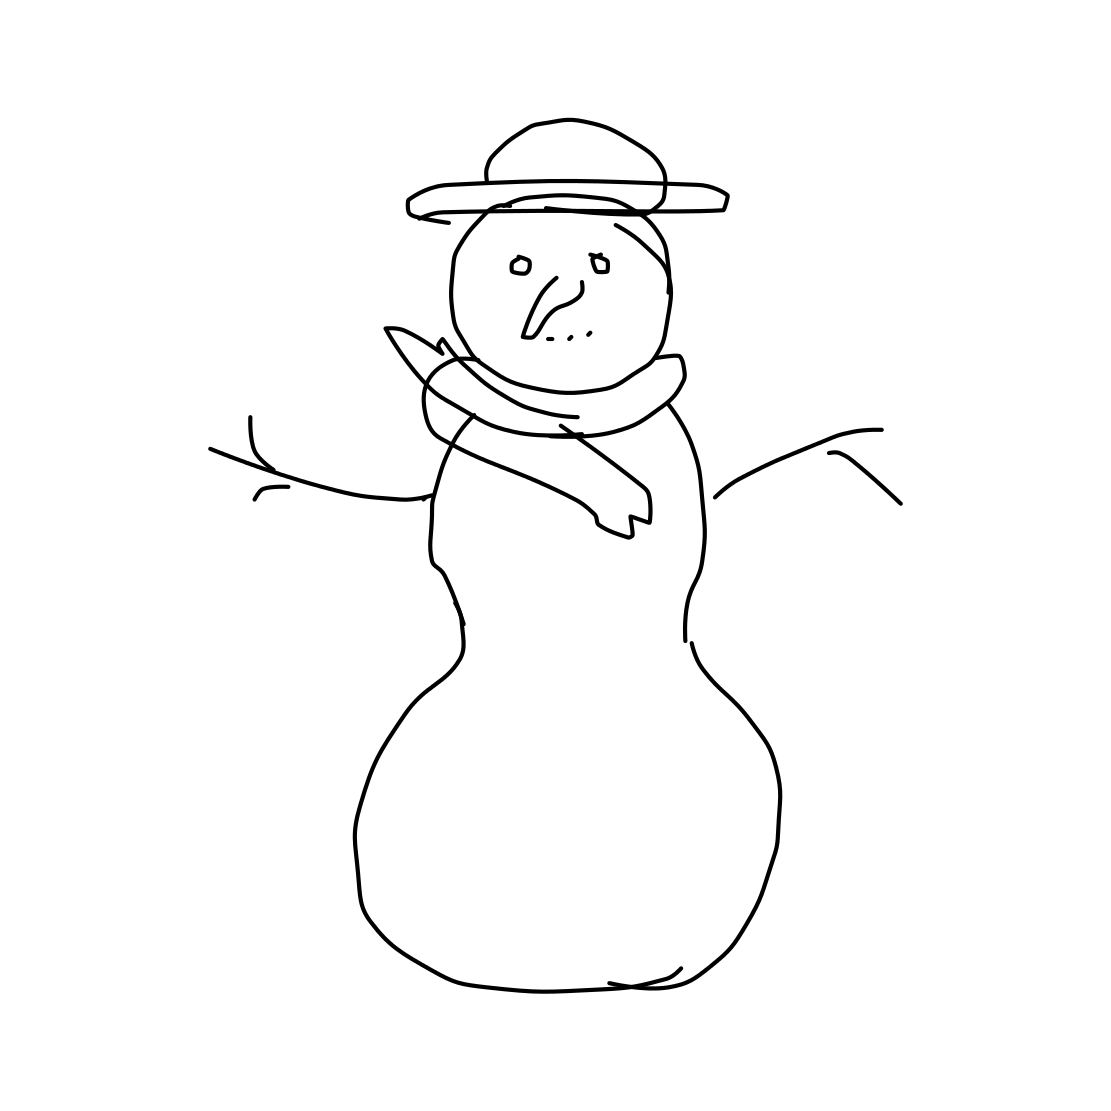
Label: snowman